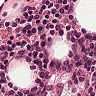
Metastatic tissue present: no